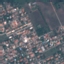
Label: Residential